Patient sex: M
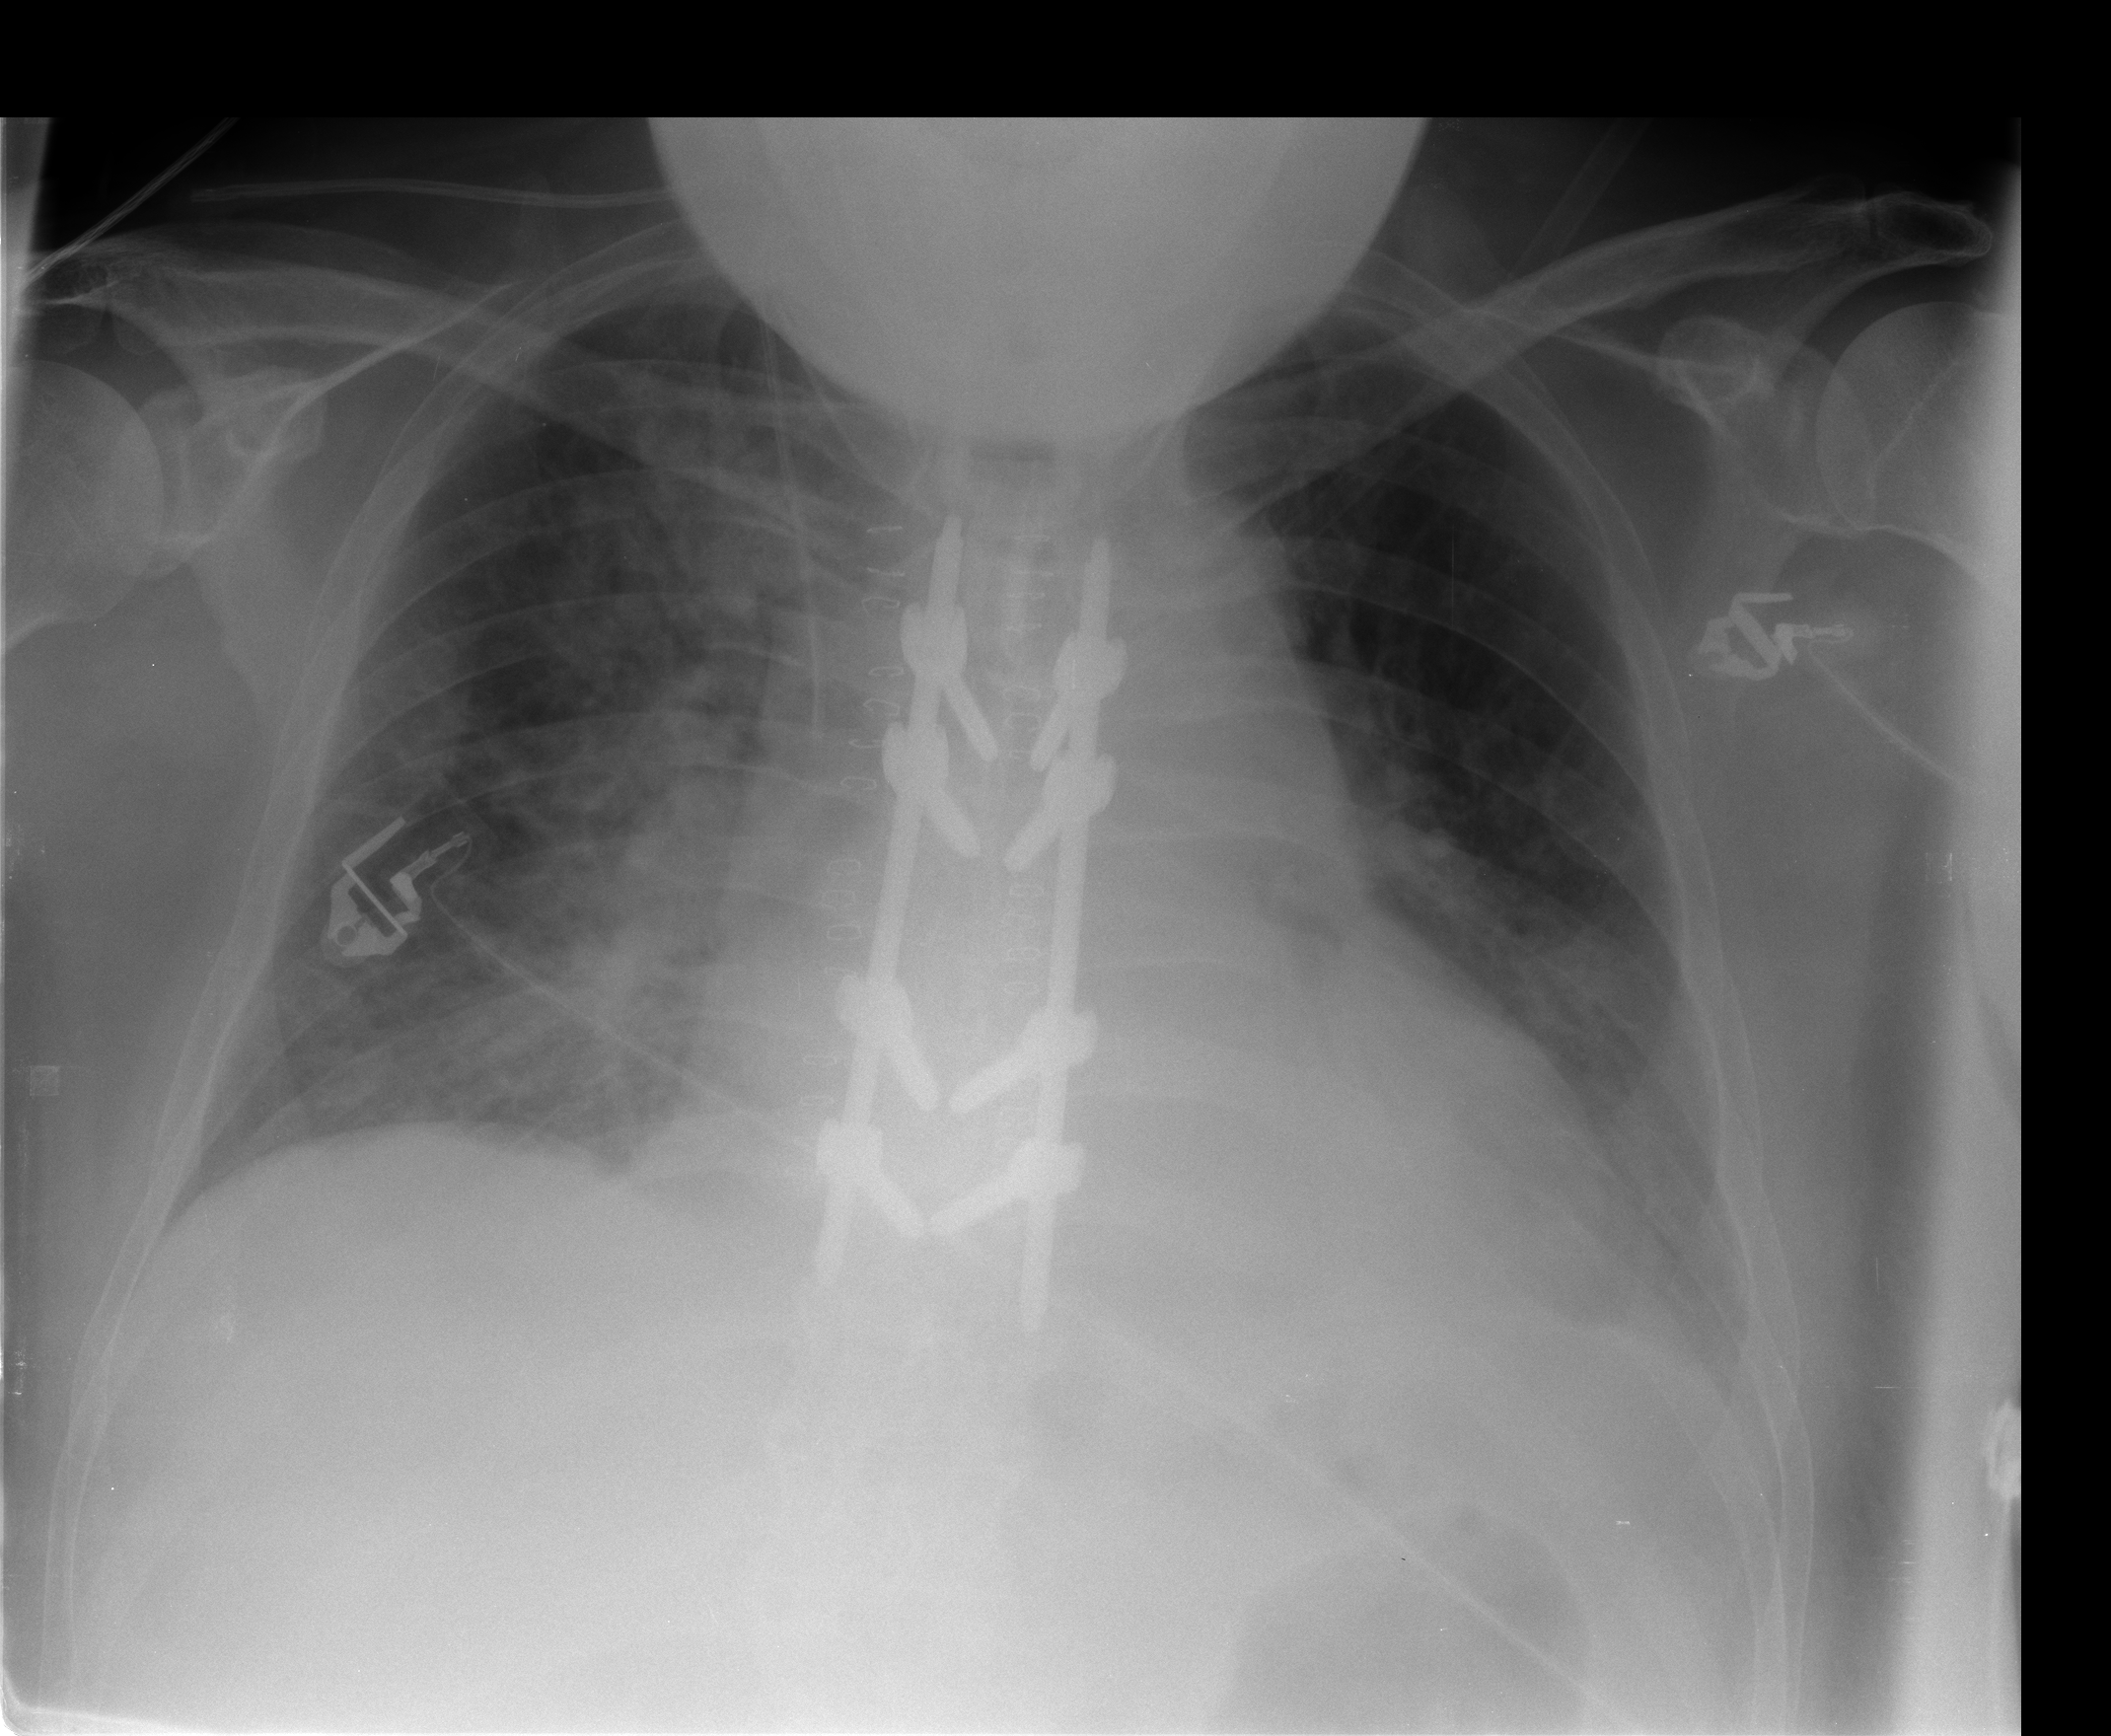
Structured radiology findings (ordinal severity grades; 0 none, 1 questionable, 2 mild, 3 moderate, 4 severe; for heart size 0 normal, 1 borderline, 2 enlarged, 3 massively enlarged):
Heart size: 2
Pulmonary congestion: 2
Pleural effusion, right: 0
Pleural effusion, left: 2
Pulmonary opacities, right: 2
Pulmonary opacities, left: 1
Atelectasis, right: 2
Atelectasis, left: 2